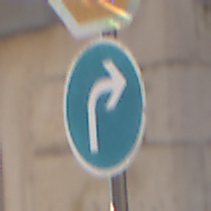
Verkehrszeichen: VorgeschriebeneFahrtrichtungRechts
Zusatzzeichen oben: Stop
Umgebung: Outdoor, Urban
Tageszeit: Midday
Wetter: Clear
Licht: Natural
Jahreszeit: NotSpecified
Kontrast: HighContrast